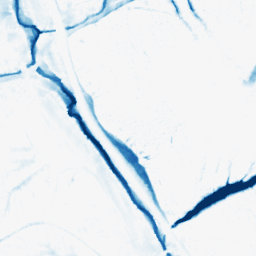
Category: morphological
Decomposition family: morphological_ellipse
Decomposition parameters: operation: closing
width: 20
height: 20
Upsampling method: bilinear
Upsampling parameters: scale: 4
Upsampling scale: 4